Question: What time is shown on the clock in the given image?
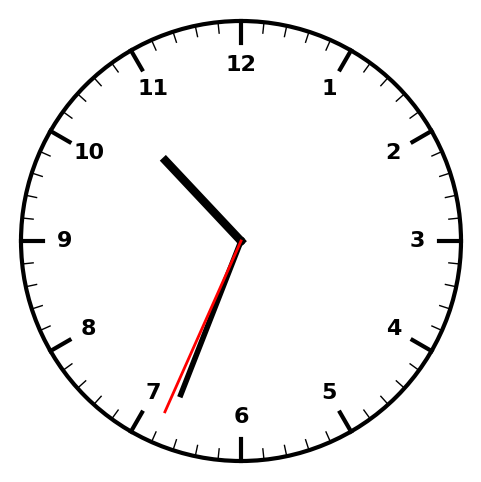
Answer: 10:33:34